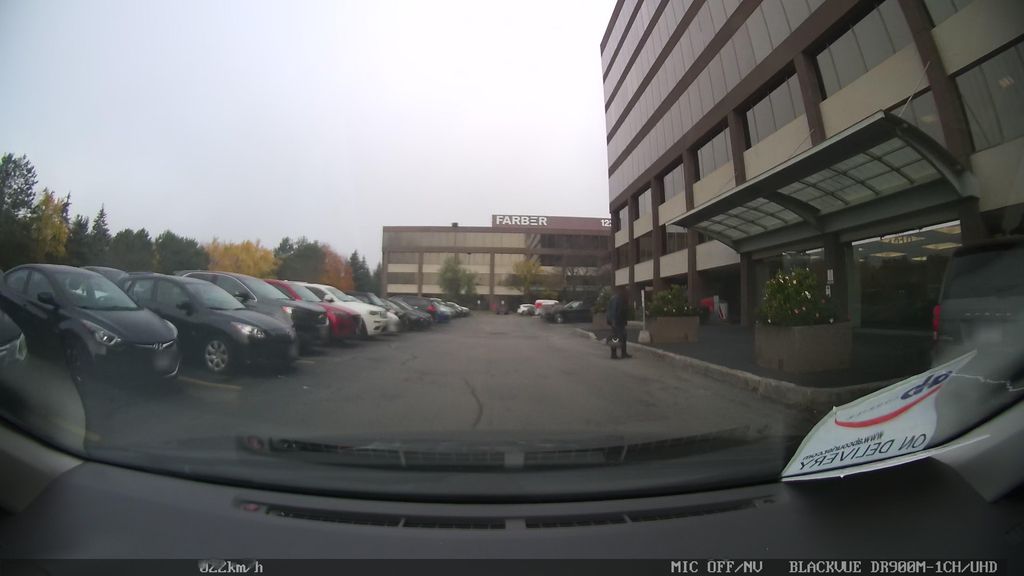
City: toronto